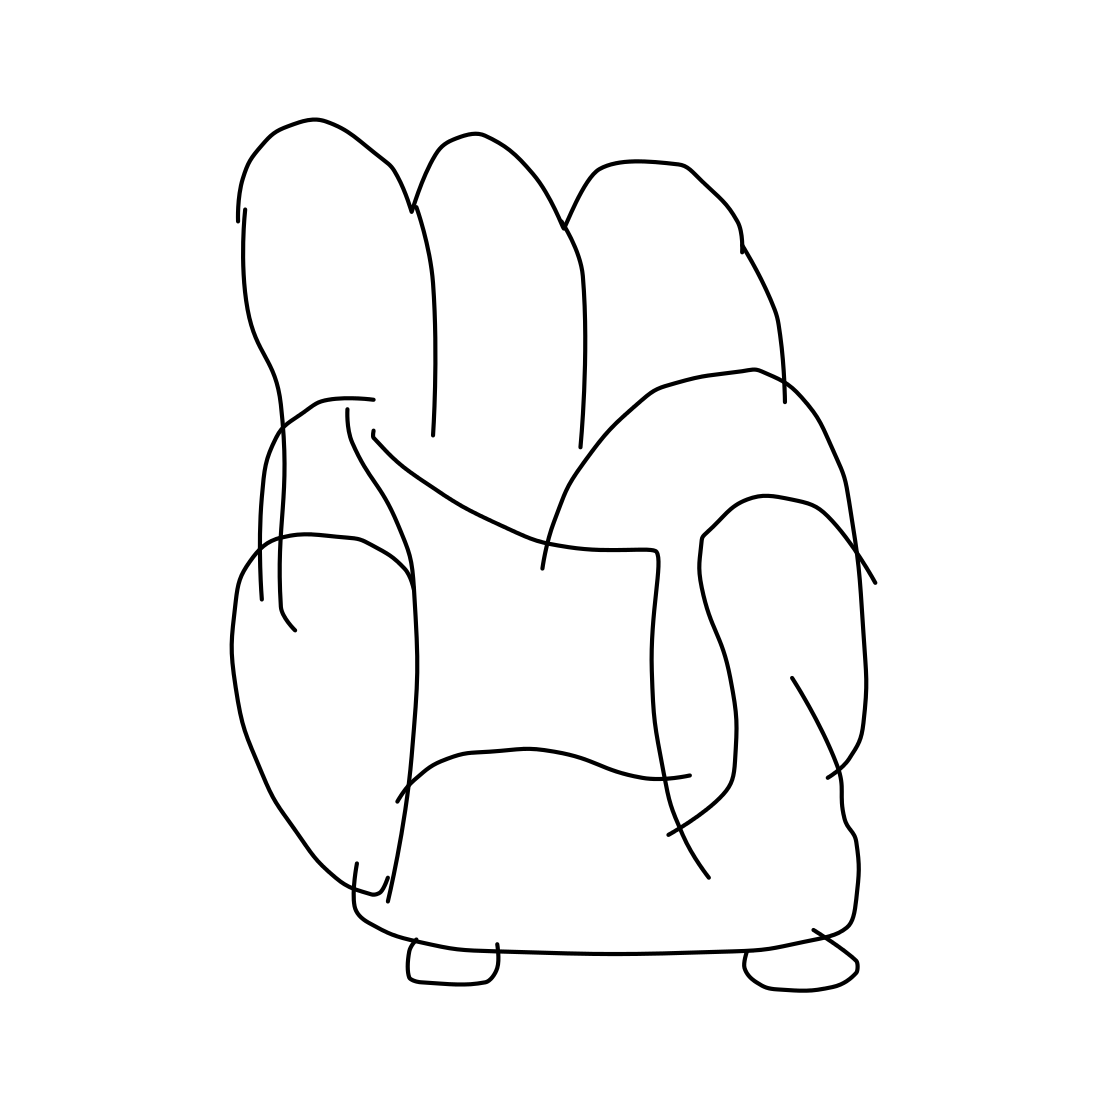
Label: armchair